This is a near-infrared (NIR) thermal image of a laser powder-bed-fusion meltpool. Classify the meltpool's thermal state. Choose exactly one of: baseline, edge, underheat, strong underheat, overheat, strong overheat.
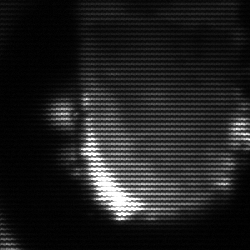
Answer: baseline